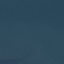
Land use / land cover class: SeaLake